Question: I am using the above layout. All i want is split the second row into two equal and half parts, where I can have a jlabel "enter:" on the left and a jtextfield on the right. How can I accomplish this? I use:
'''
GridLayout gl = new GridLayout(2,1);
setLayout(gl);
JButton jb = new JButton("Click Me!");
jb.setFocusPainted(false);
add(jb);
JLabel jl = new JLabel("Enter:");
JTextField jt = new JTextField();
add(jl);
'''

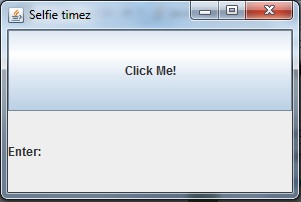
Answer: The simplest solution is to put another 'JPanel' in the bottom row, which is configured to use 'GridLayout'.
Code (tested):
'''
this.setLayout(new GridLayout(2,1));
JButton button = new JButton("Click Me!");
JPanel bottomPanel = new JPanel(new GridLayout(1,2));
JLabel label = new JLabel("Enter:");
JTextField textField = new JTextField();
bottomPanel.add(label);
bottomPanel.add(textField);
add(button);
add(bottomPanel);
'''